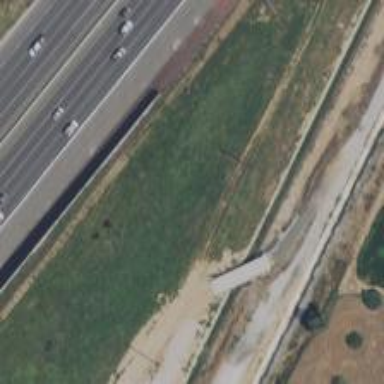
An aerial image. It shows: Cycleway.